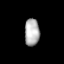
Tissue: lung
Cell type: T cells
Senescence score: 0.5887
Nuclear area (px): 395
Mean DAPI intensity: 178.263